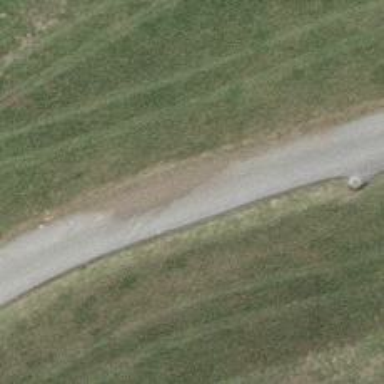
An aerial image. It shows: Well-maintained track road of grade 1.